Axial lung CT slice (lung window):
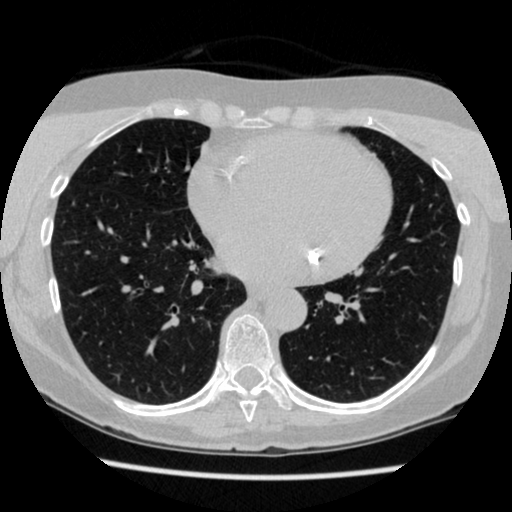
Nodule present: no